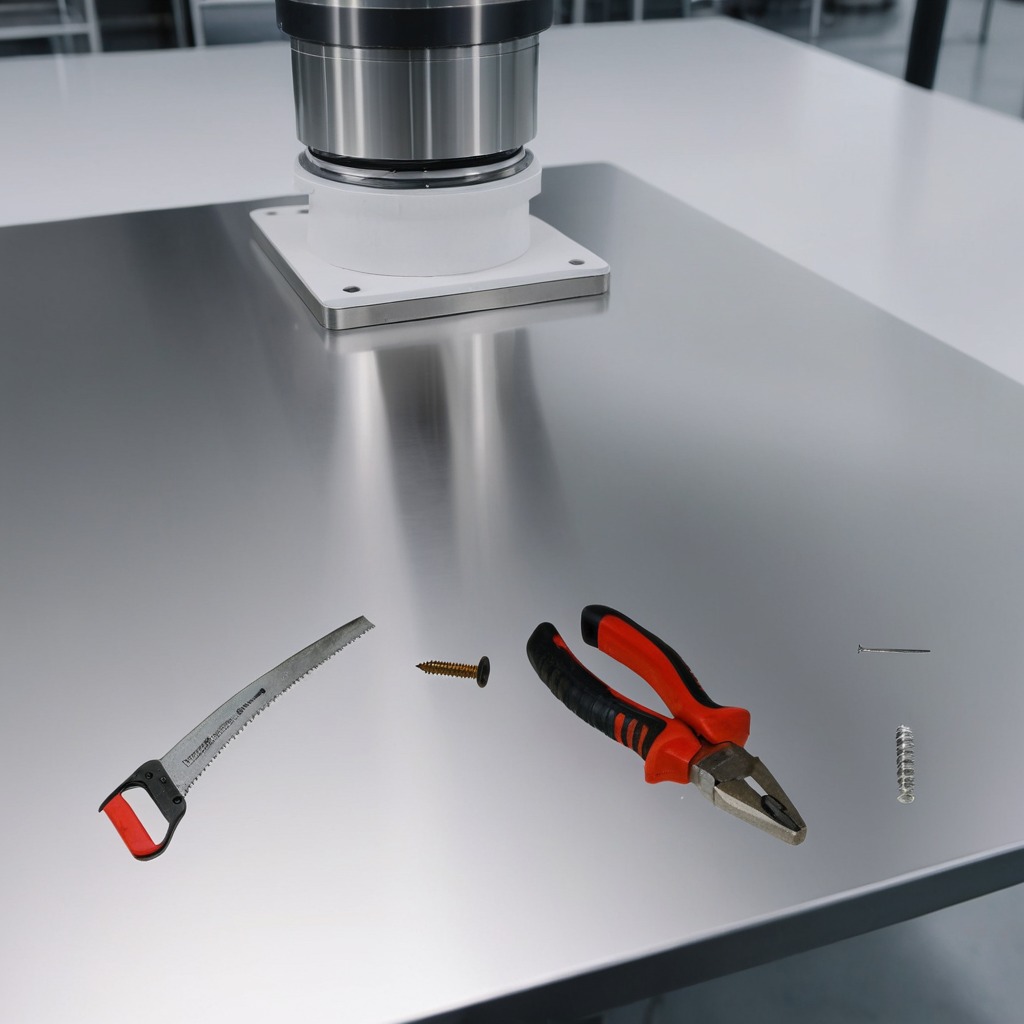
A metal machine screw, an iron nail, a pair of pliers, a coiled metal spring, and a handheld metal saw are lying on a stainless steel table in a high-end prototyping lab.